Interaction volume radius: 10 \u00c5
Interaction volume height: 20 \u00c5
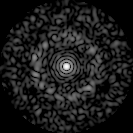
Disorder parameter: 0.8446